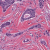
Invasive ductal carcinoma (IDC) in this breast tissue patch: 1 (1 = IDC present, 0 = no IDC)